Aerial crown-view tile of a tropical tree (Barro Colorado Island, Panama), acquired 20250915:
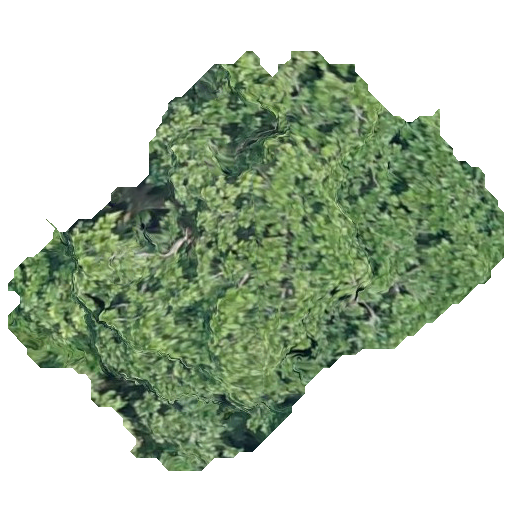
Species: Anacardium excelsum
GBIF accepted scientific name: Anacardium excelsum
Crown area: 175.73 m²